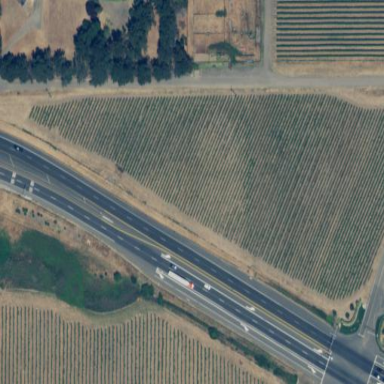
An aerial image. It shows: Vineyard growing wine grapes.